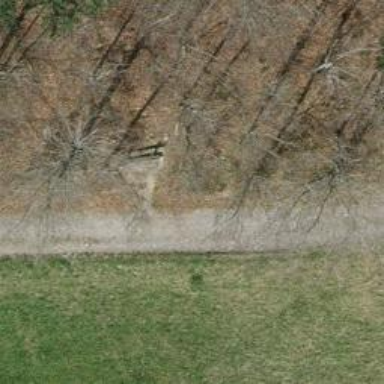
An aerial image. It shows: Bench for seating.